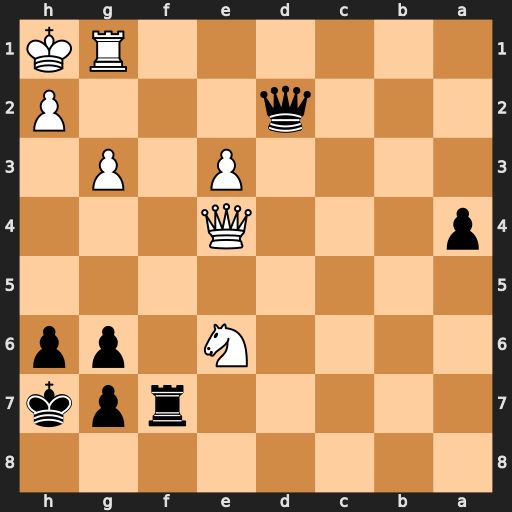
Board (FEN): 8/5rpk/4N1pp/8/p3Q3/4P1P1/3q3P/6RK
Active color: b
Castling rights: -
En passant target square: -
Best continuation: Rf2 Nf8+ Rxf8